Interaction volume radius: 5 \u00c5
Interaction volume height: 20 \u00c5
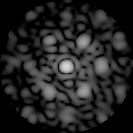
Disorder parameter: 0.4819